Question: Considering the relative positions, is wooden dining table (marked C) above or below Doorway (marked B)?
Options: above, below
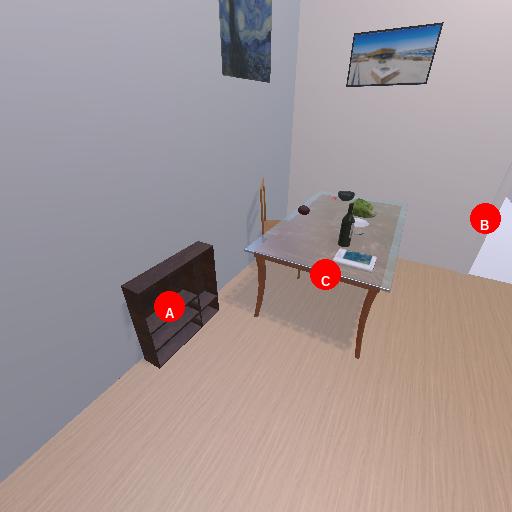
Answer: above